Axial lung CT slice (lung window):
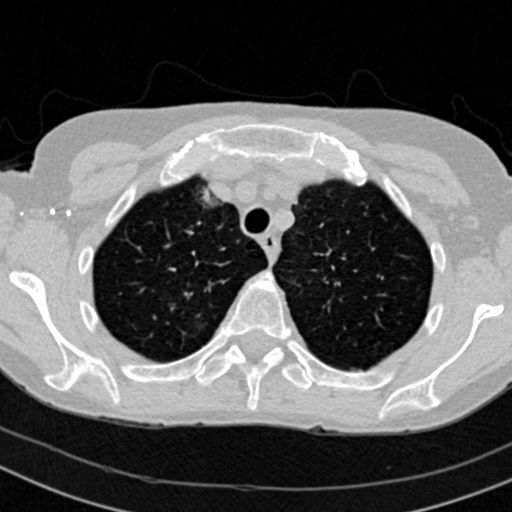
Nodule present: no